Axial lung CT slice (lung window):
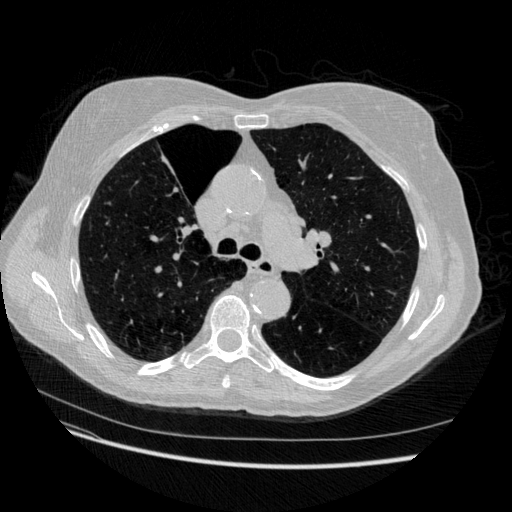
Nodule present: no